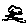
Label: tree